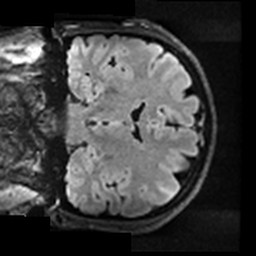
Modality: T2w
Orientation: coronal
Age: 25
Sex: male
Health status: healthy
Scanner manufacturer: ge
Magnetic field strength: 3 T
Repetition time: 12 s
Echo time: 0.09318 s